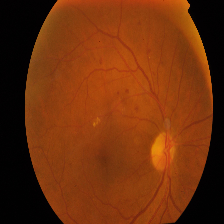
Diabetic retinopathy grade: Proliferative DR